Question: I've written a simple trigger using HDBC and Sqlite3.
calculateNoOfStocksTraded::Database.HDBC.Sqlite3.Connection->IO Integer
calculateNoOfStocksTraded conn=do
'''
run conn "CREATE TRIGGER calStocks\
\AFTER INSERT ON historicalData\
\FOR EACH ROW\
\BEGIN\
\UPDATE company\
\SET noOfStocks=300.0;\
\END " []
'''
It keeps saying that there's a syntax error. I don't know how to figure it out. pls help me to locate the error

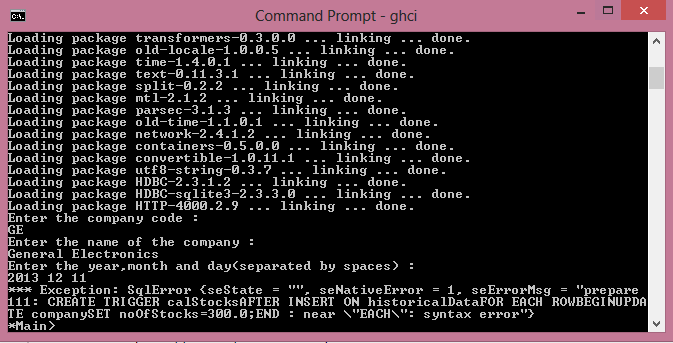
Answer: The pieces of your SQL strings are being run together without spaces between them (because that's how the string breaks with '\' work in Haskell). Try adding a space at the end of each line of the query, before the '\'.